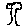
Label: tree